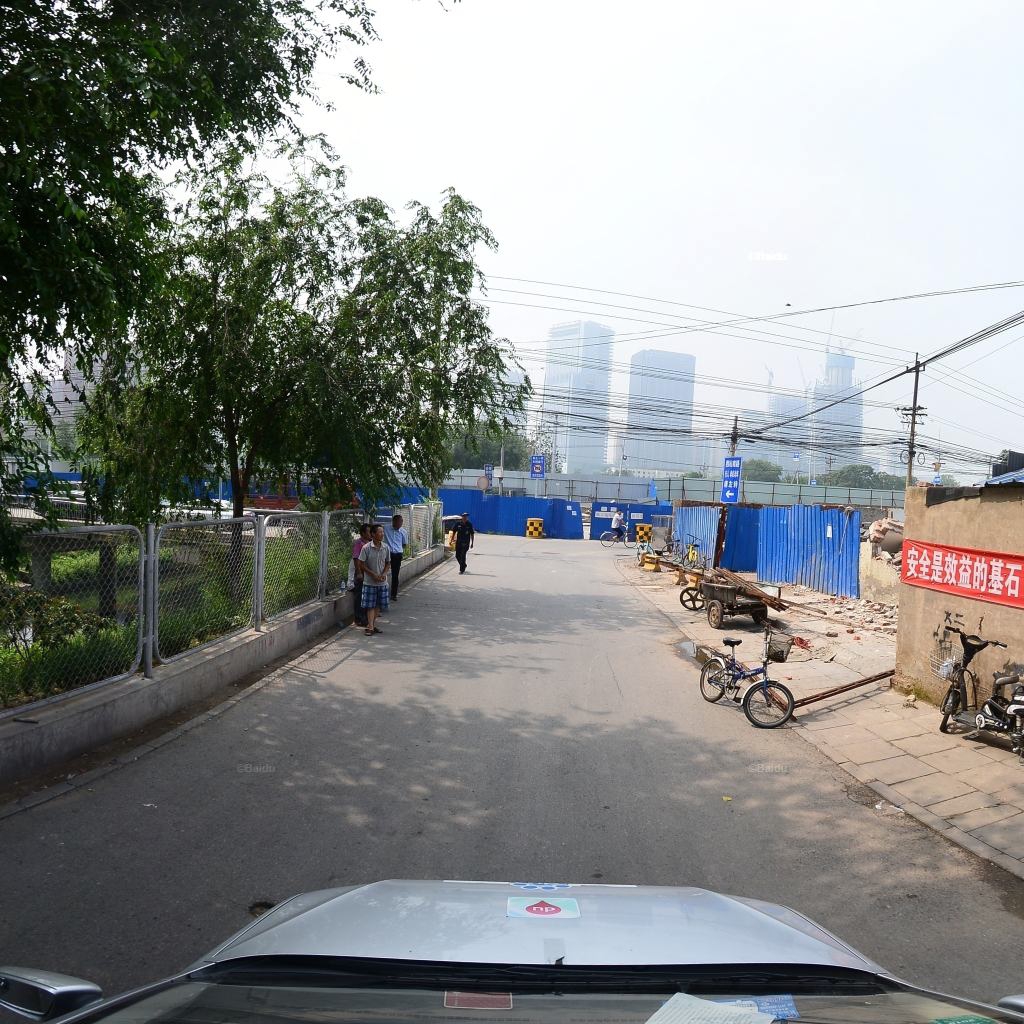
Region: Fengtai
Road damage annotations: pothole, longitudinal crack